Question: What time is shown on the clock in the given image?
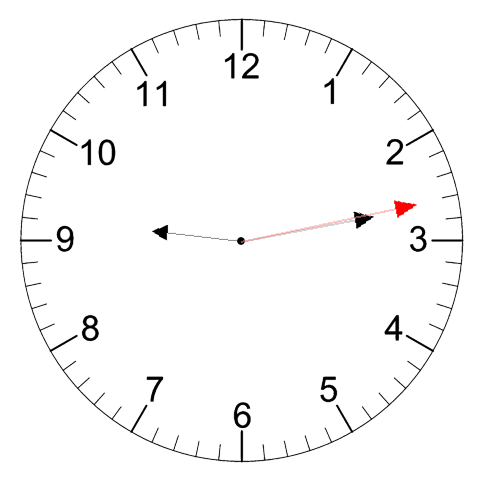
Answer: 09:13:13